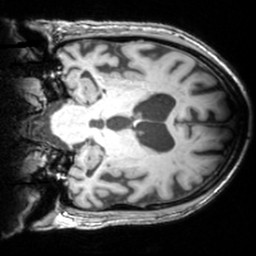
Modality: T1w
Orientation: coronal
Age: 73
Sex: male
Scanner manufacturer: siemens
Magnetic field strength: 3 T
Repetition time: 1.62 s
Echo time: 0.003 s